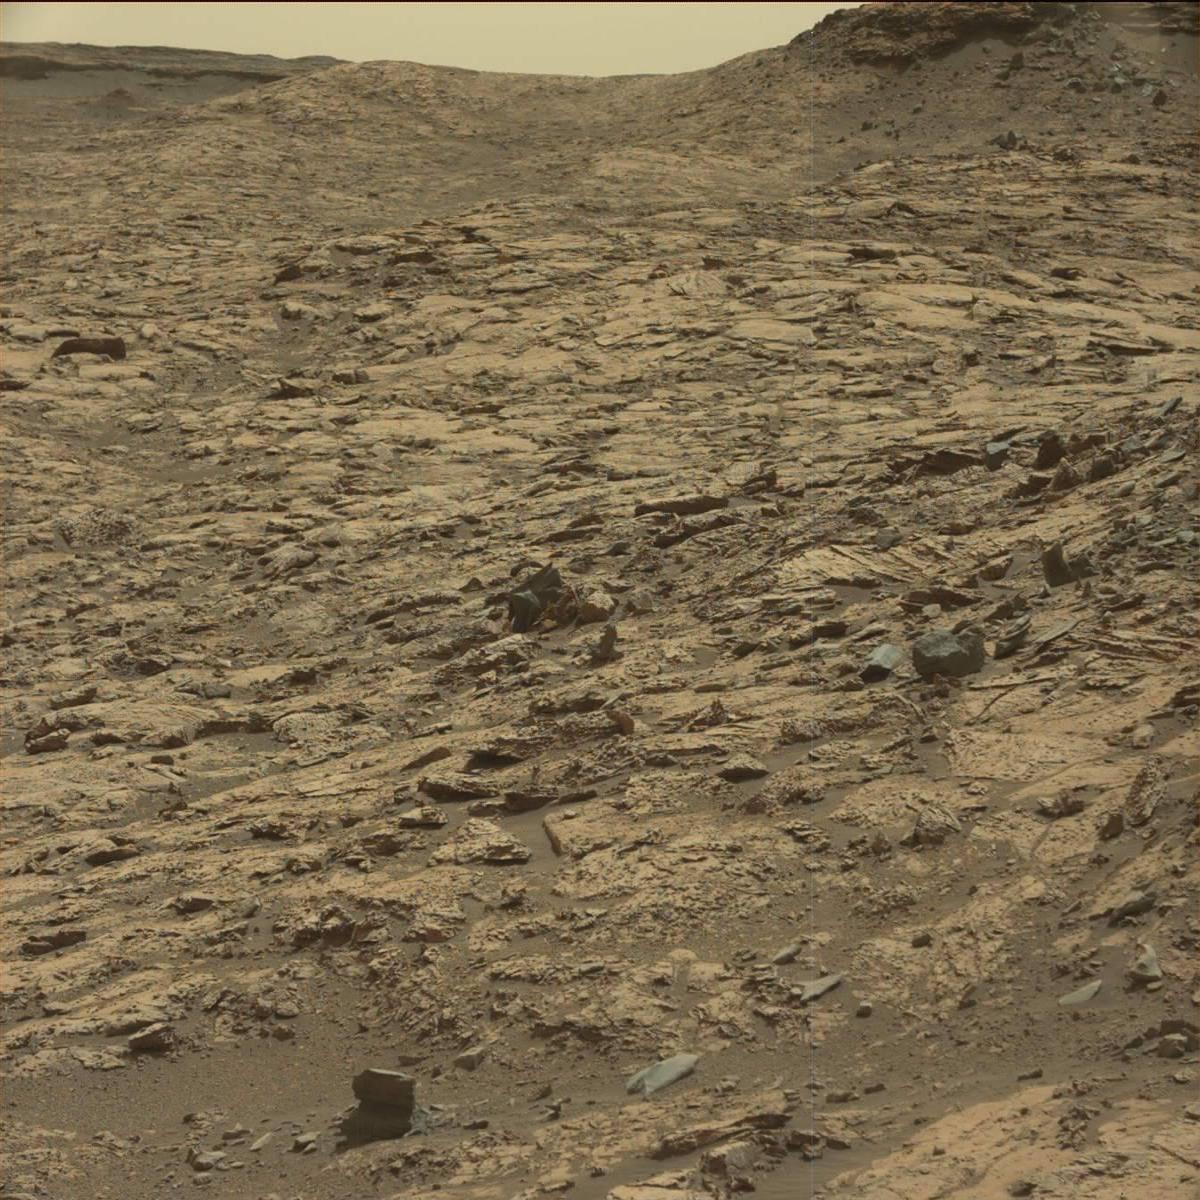
Terrain classes present: Bedrock, Rock, Sand / Soil, Sky